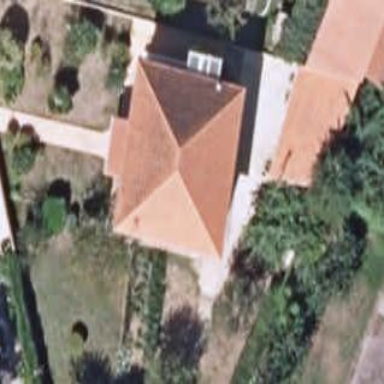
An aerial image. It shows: Simple house.